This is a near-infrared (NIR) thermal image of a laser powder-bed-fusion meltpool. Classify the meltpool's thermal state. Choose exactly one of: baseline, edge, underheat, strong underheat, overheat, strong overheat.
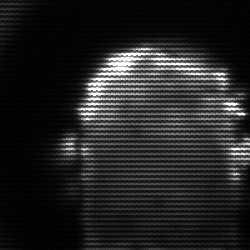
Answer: baseline